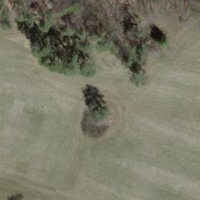
EUNIS habitat code: 24
Species observed at this site:
Pholidoptera griseoaptera
Phaneroptera falcata